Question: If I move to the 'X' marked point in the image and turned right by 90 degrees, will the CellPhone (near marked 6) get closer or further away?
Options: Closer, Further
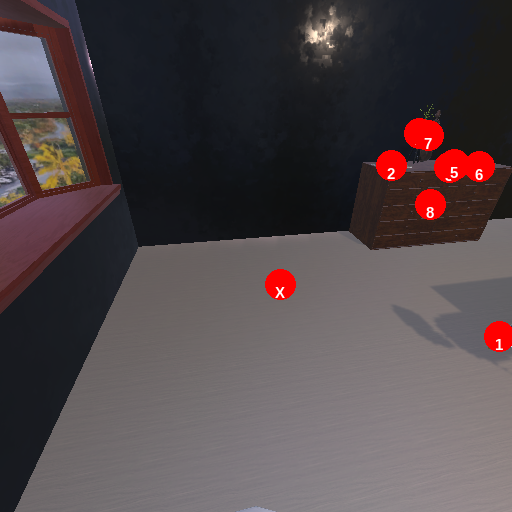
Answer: Closer